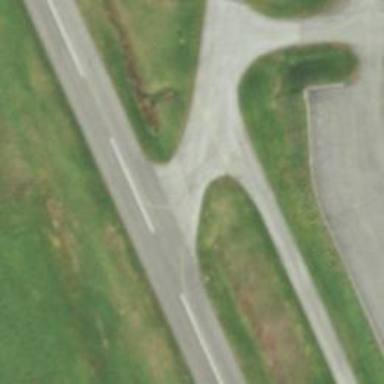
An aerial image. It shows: Image of taxiway at airport.